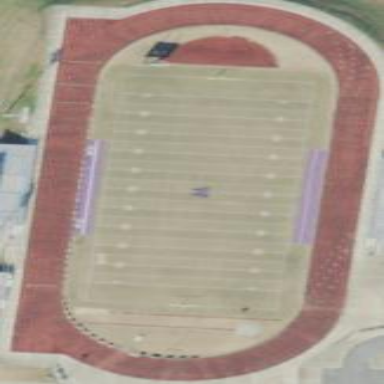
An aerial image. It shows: Pitch designated for leisure land activities. It is meant for American football and running.